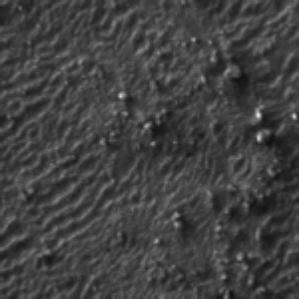
Label: frost